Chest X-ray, PA view. Patient: 43 years old, sex F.
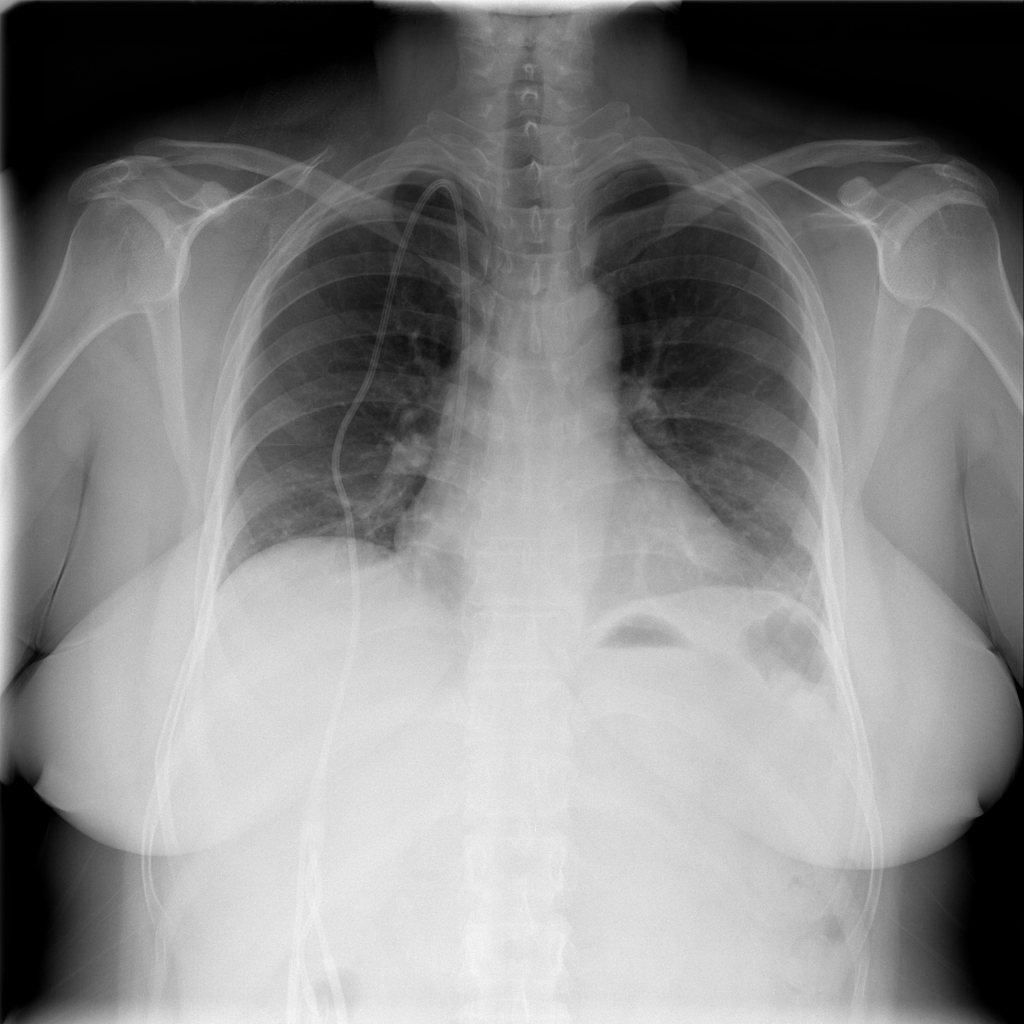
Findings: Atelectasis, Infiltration